Field crop: tomato
Growth stage: 1
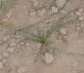
Species: cyperus